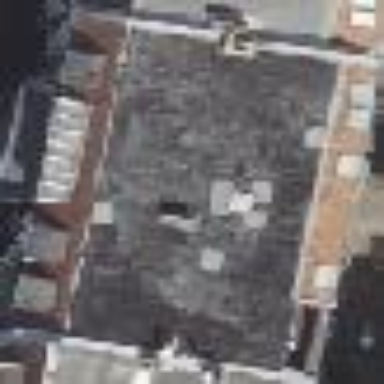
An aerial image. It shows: Building consisting of apartments with double saltbox roof shape.